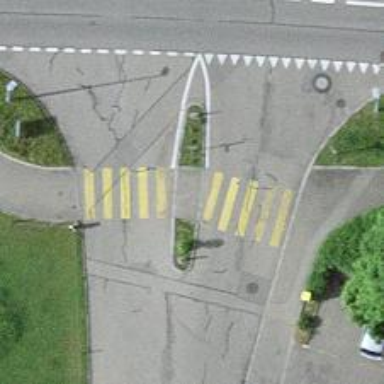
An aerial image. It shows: Marked crossing with island.